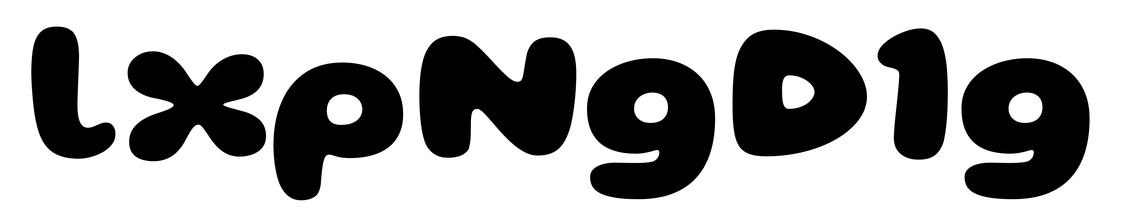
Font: Gluten_ExtraBold